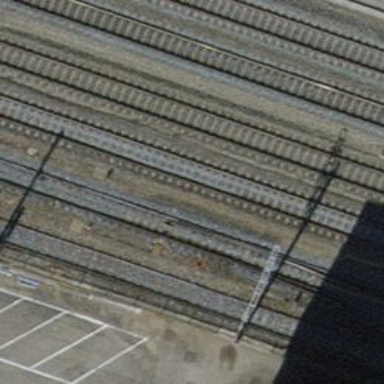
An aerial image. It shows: Railway switch.